Field crop: maize
Growth stage: 2
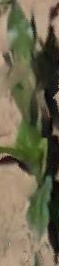
Species: maize